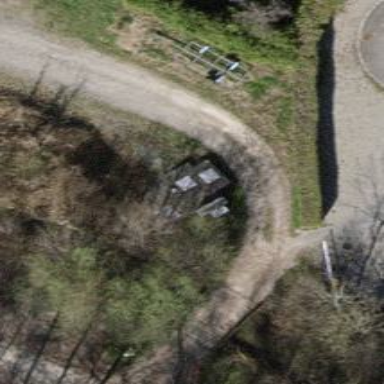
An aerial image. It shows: Unpaved driveway used as service road.